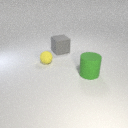
small yellow rubber sphere in front of large gray rubber cube